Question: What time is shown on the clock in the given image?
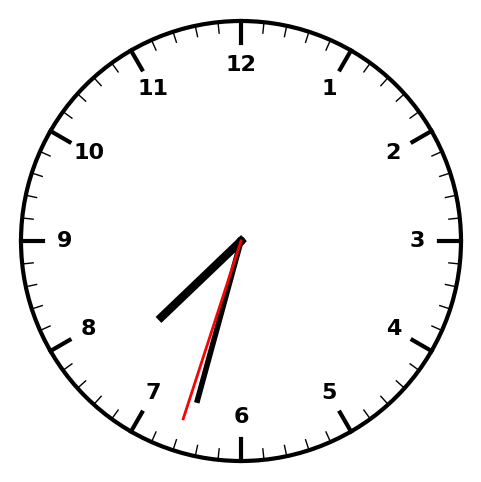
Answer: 07:32:33